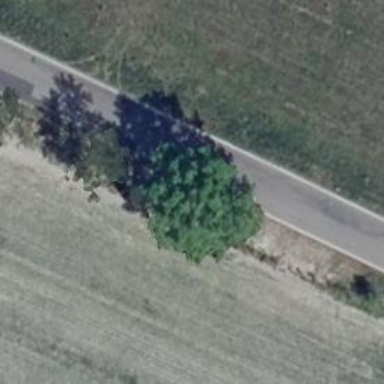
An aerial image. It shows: Row of deciduous broadleaved trees.